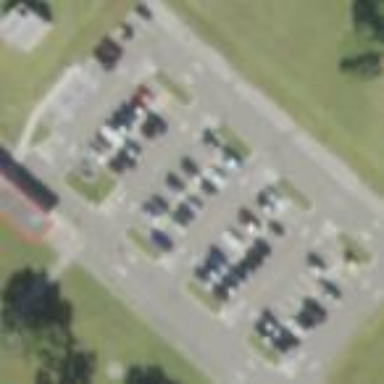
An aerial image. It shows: Parking area.